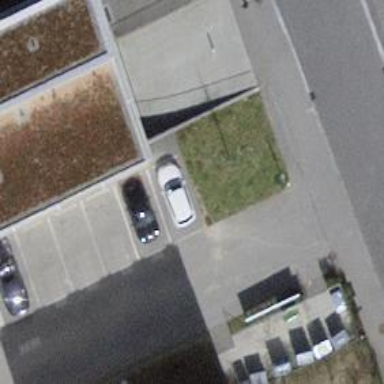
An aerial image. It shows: Car sharing facility.